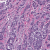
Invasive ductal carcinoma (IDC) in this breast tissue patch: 1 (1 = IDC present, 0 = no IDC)